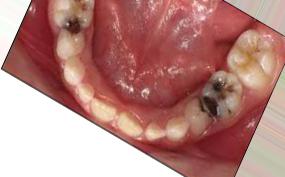
Condition: Caries